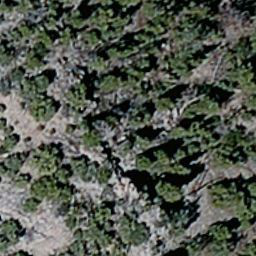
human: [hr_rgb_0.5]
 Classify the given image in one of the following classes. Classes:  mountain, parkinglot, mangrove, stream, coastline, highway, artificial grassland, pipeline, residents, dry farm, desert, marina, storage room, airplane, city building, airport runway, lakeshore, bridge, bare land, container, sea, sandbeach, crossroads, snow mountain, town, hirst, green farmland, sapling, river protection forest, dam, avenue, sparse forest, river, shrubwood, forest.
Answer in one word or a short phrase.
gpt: sparse forest